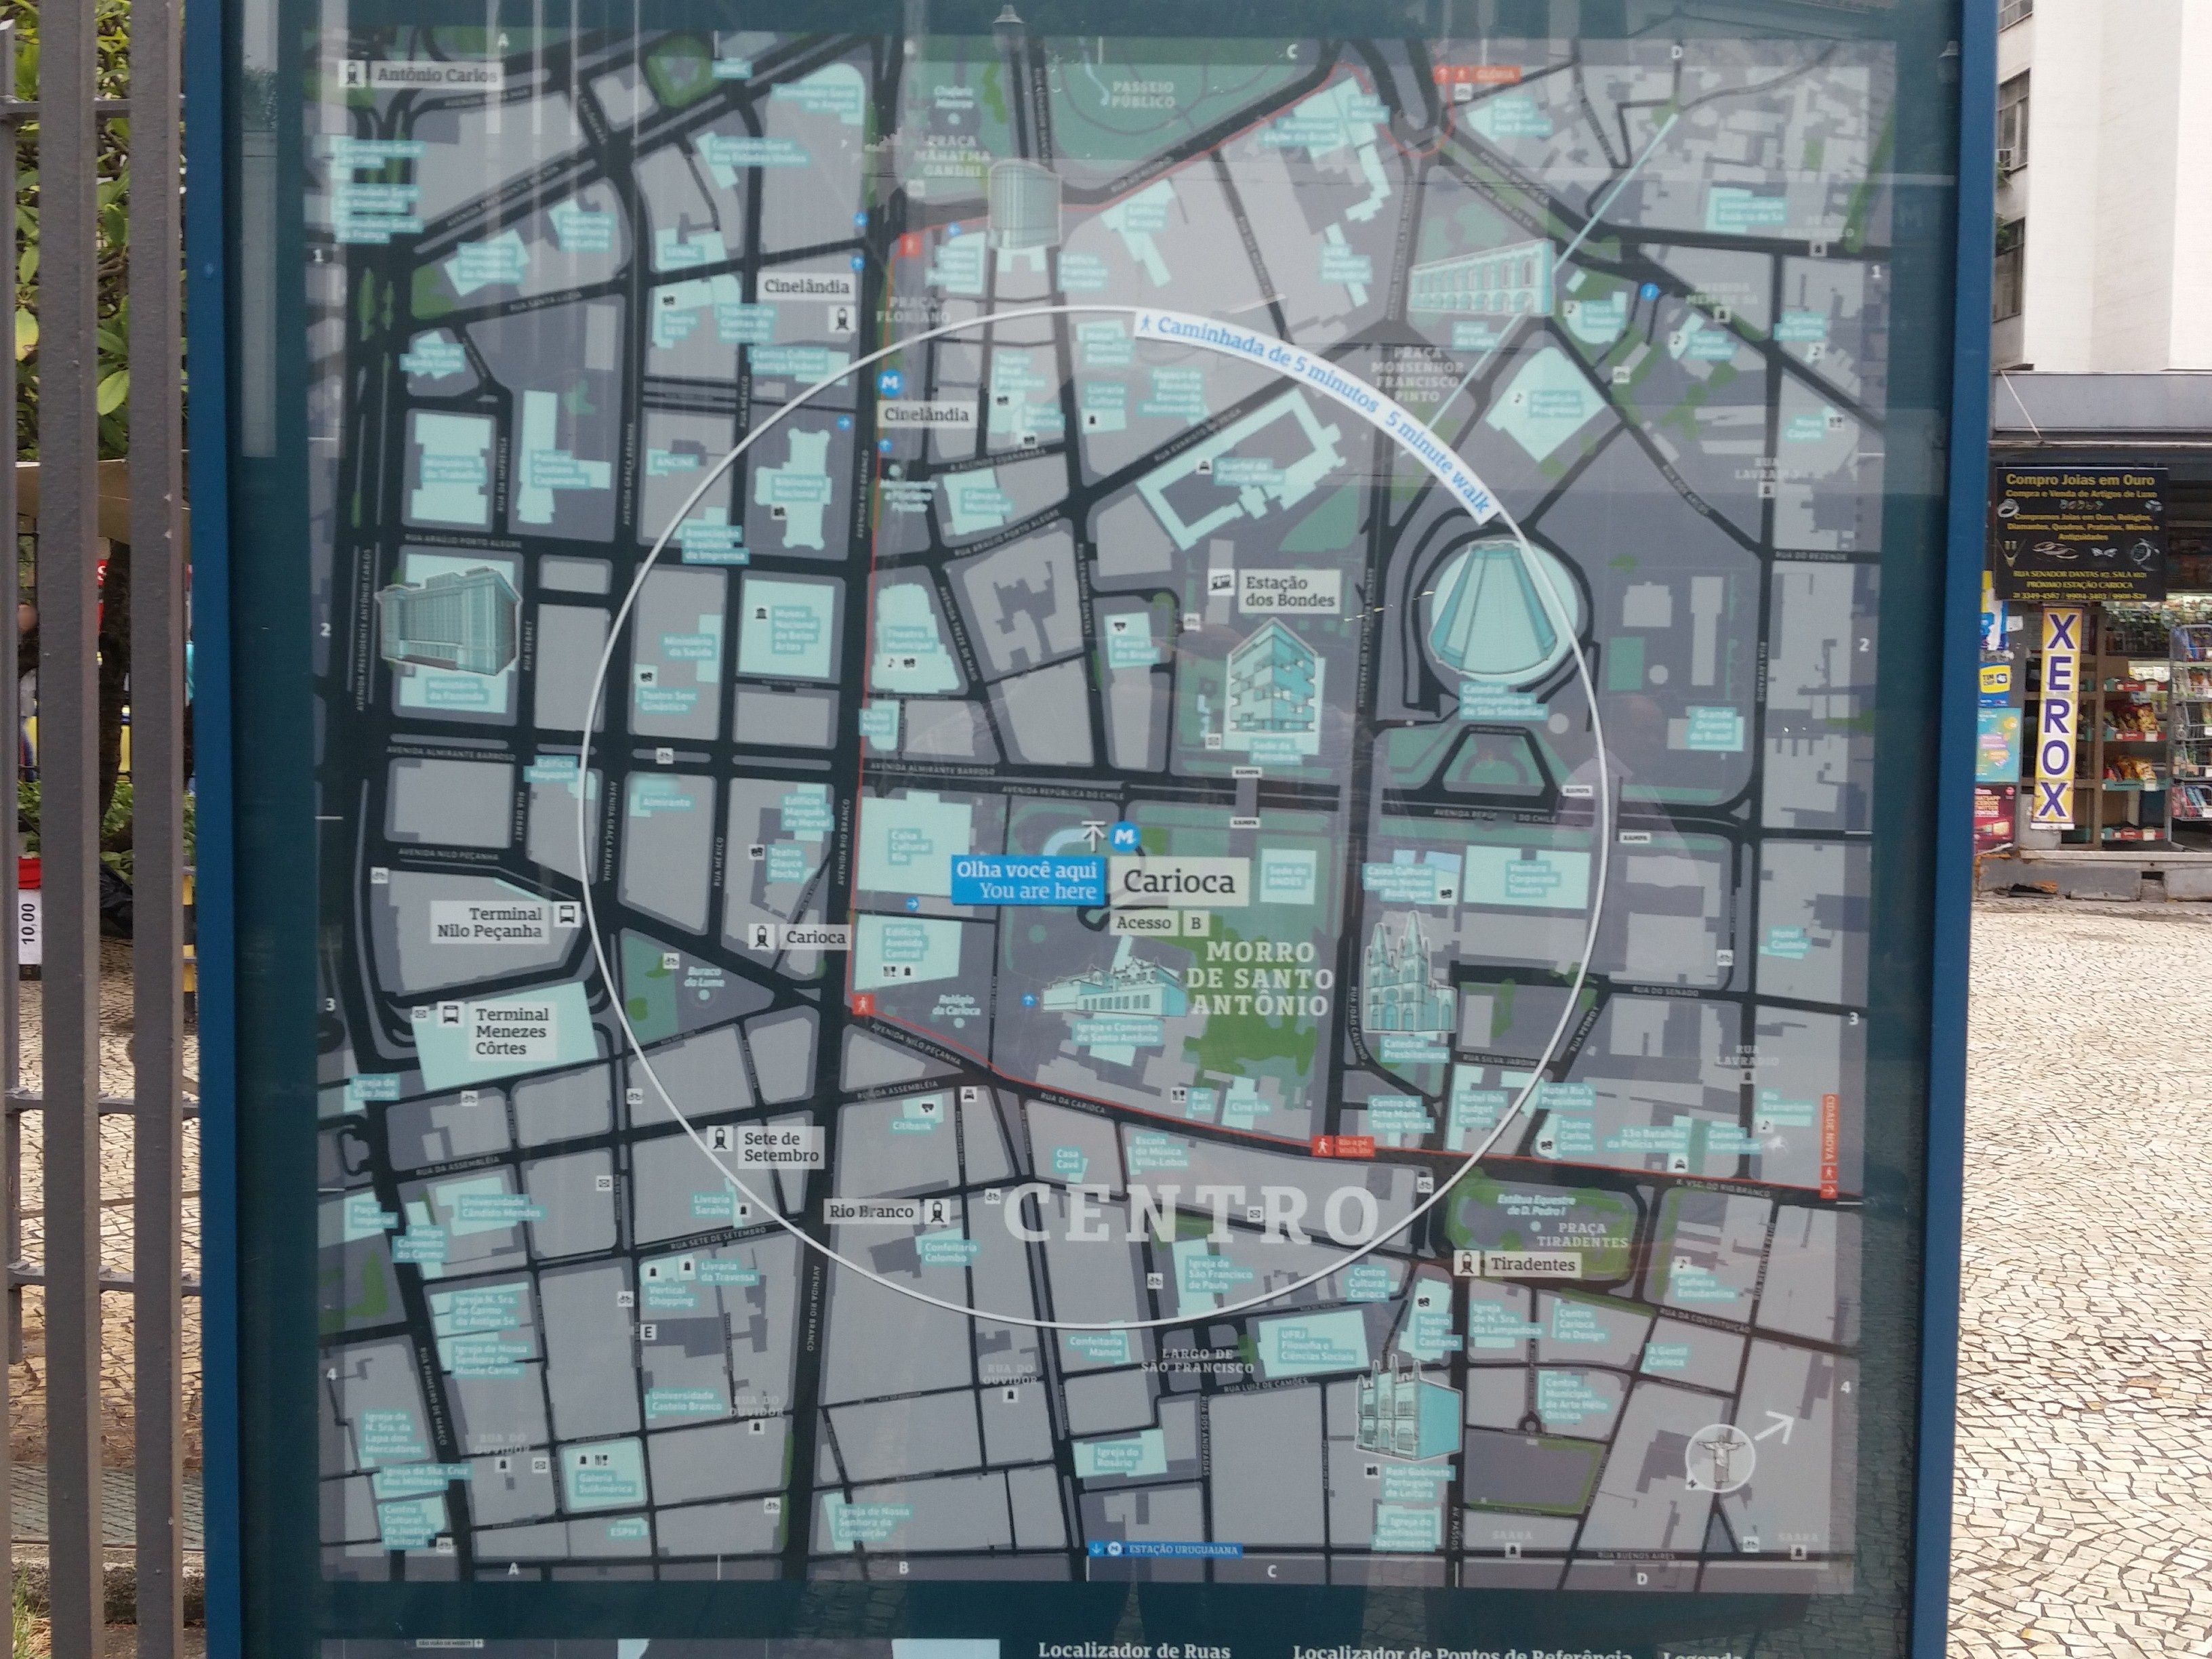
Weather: snowy
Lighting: day
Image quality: good
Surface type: walking surface
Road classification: footway
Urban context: urban centre
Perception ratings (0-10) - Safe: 3.08, Lively: 6.85, Beautiful: 3.75, Boring: 6.35, Depressing: 5.52, Wealthy: 2.76